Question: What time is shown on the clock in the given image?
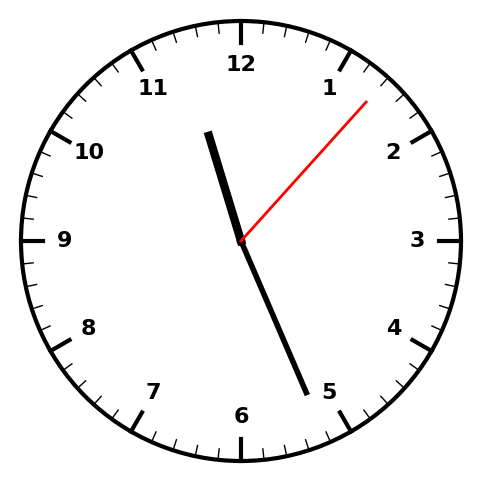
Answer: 11:26:07